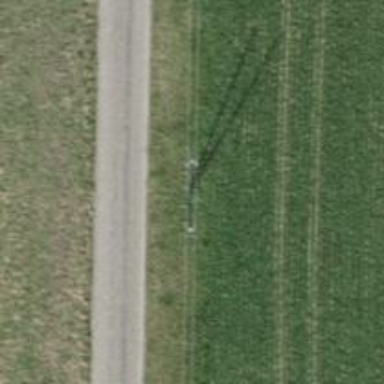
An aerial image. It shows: Power pole.